Question: i'm using eclipse indigo
my eclipse shows that there is some error but it doesn't show the red line and also doesn't show what the error is , it just shows that red cross icon
my eclipse screen shot :

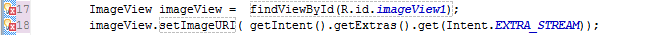
Answer: To show error line go to 'Preferences -> General -> Editors -> Text Editors -> Annotations -> Errors' and check 'Text as' to 'Native Problem Underline'